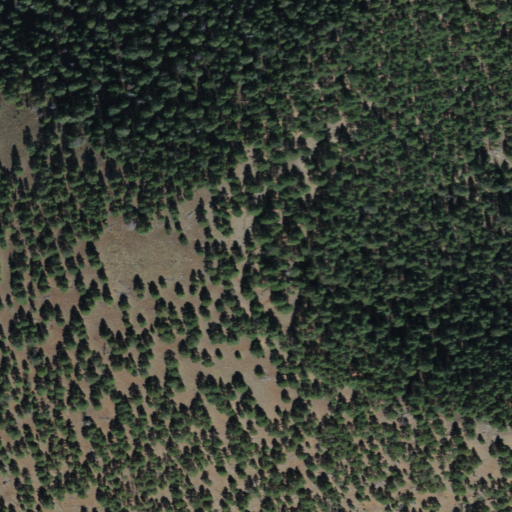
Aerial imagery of mountain in Arizona named A 1 Mountain containing only evergreen forest